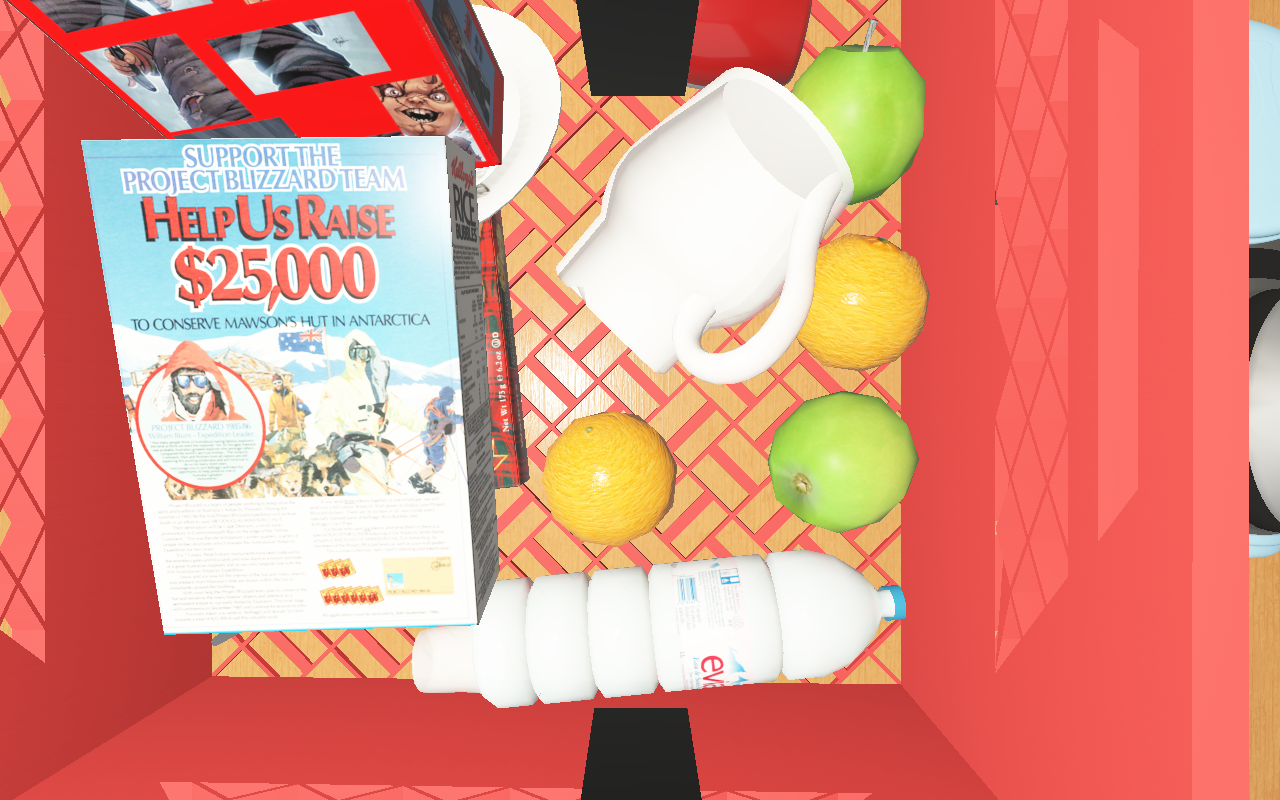
Objects in the scene:
carafe
water bottle
apple
plate
wineglass
jam jar
cereal box
biscuit box